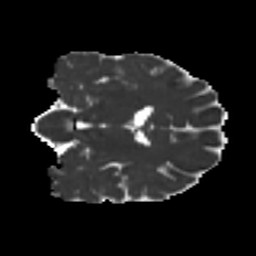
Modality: MD
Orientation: coronal
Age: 28
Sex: male
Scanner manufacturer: ge
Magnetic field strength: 3 T
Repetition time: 7.8 s
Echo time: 0.061 s